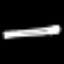
Label: pencil